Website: apple
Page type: customer-info-address
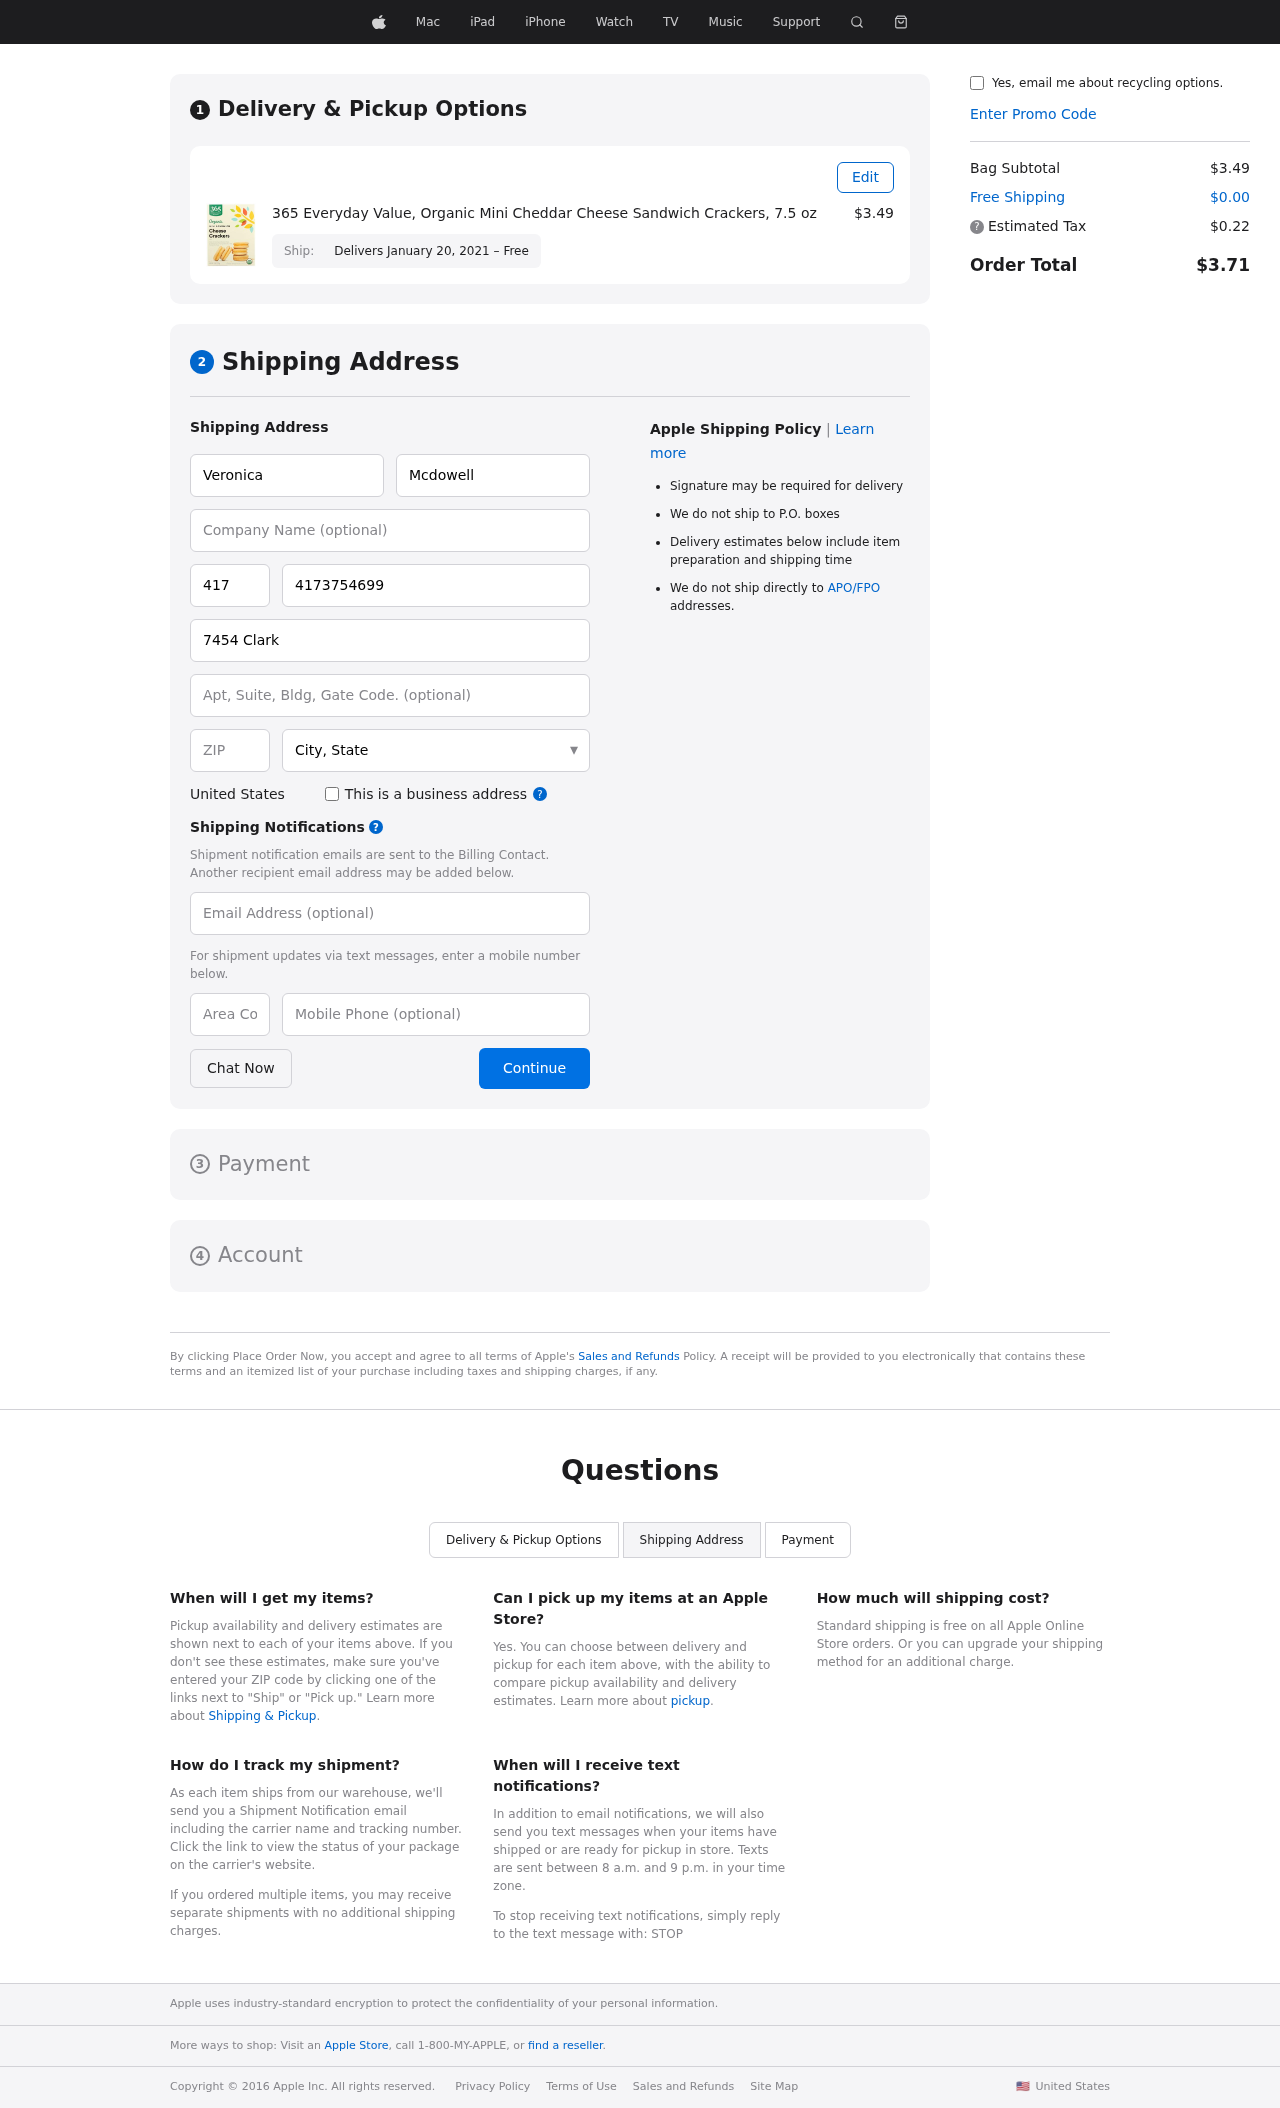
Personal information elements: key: PII_CITY_STATE
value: Kirbyfurt, LA
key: PII_COUNTRY
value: United States
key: PII_EMAIL
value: veronica_mcdowell@yahoo.com
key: PII_FIRSTNAME
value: Veronica
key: PII_LASTNAME
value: Mcdowell
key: PII_PHONE
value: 4173754699
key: PII_PHONE_AREA
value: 417
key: PII_POSTCODE
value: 39383
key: PII_STREET
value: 7454 Clark Port Apt. 236
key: PII_STREET2
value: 25813 Griffith Knolls
Product elements: key: PRODUCT1_NAME
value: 365 Everyday Value, Organic Mini Cheddar Cheese Sandwich Crackers, 7.5 oz
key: PRODUCT1_PRICE
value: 3.49
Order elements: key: ORDER_DELIVERY_DATE
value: Delivers January 20, 2021 – Free
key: ORDER_SUBTOTAL
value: $3.49
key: ORDER_SHIPPING_COST
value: $0.00
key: ORDER_TAX
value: $0.22
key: ORDER_TOTAL
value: $3.71